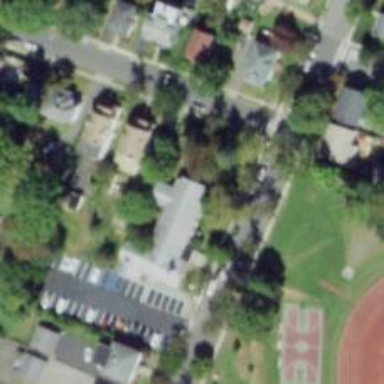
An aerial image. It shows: Kindergarten.